Field crop: maize
Growth stage: 2
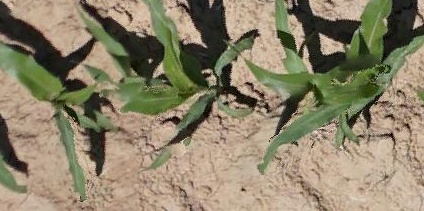
Species: maize